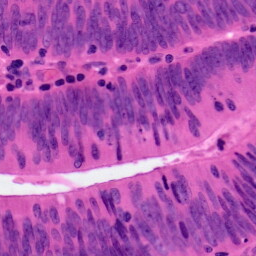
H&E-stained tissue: Colon